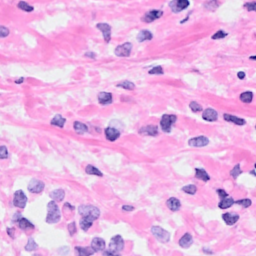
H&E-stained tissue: Breast